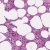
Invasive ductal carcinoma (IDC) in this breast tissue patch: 0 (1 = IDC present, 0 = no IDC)